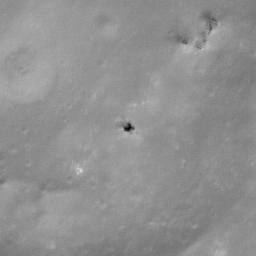
Pit: Sharonov 1b
Host crater: Sharonov
Host type: impact_melt
Lunar coordinates: latitude 12.576, longitude 173.402